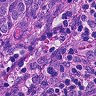
Metastatic tissue present: yes